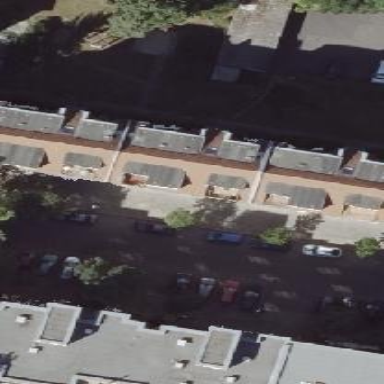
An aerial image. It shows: Apartment building with double saltbox roof shape.